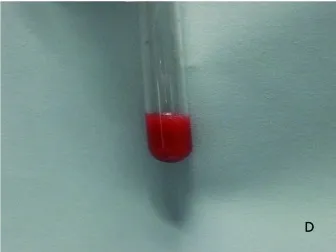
Repeat ultrasound examination at three days post-admission. (D) The aspiration yielded reddish pus that was revealed to be red blood cells with necrosed materials.
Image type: radiology (x_ray)